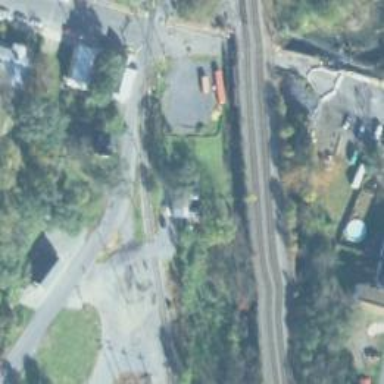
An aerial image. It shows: Level crossing along the railway.